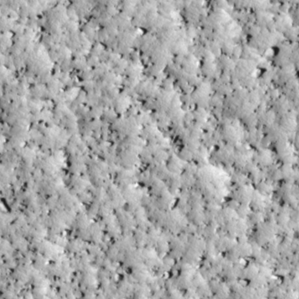
Label: non_frost